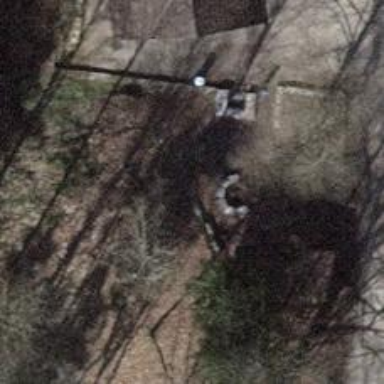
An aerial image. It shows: Brown bench.